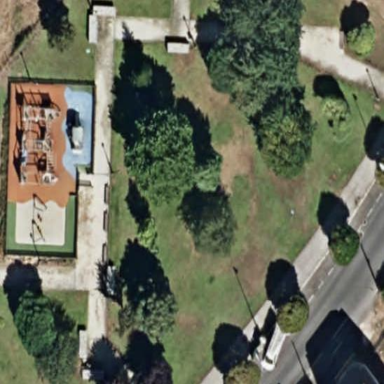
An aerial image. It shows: Lovely park for leisure and relaxation.